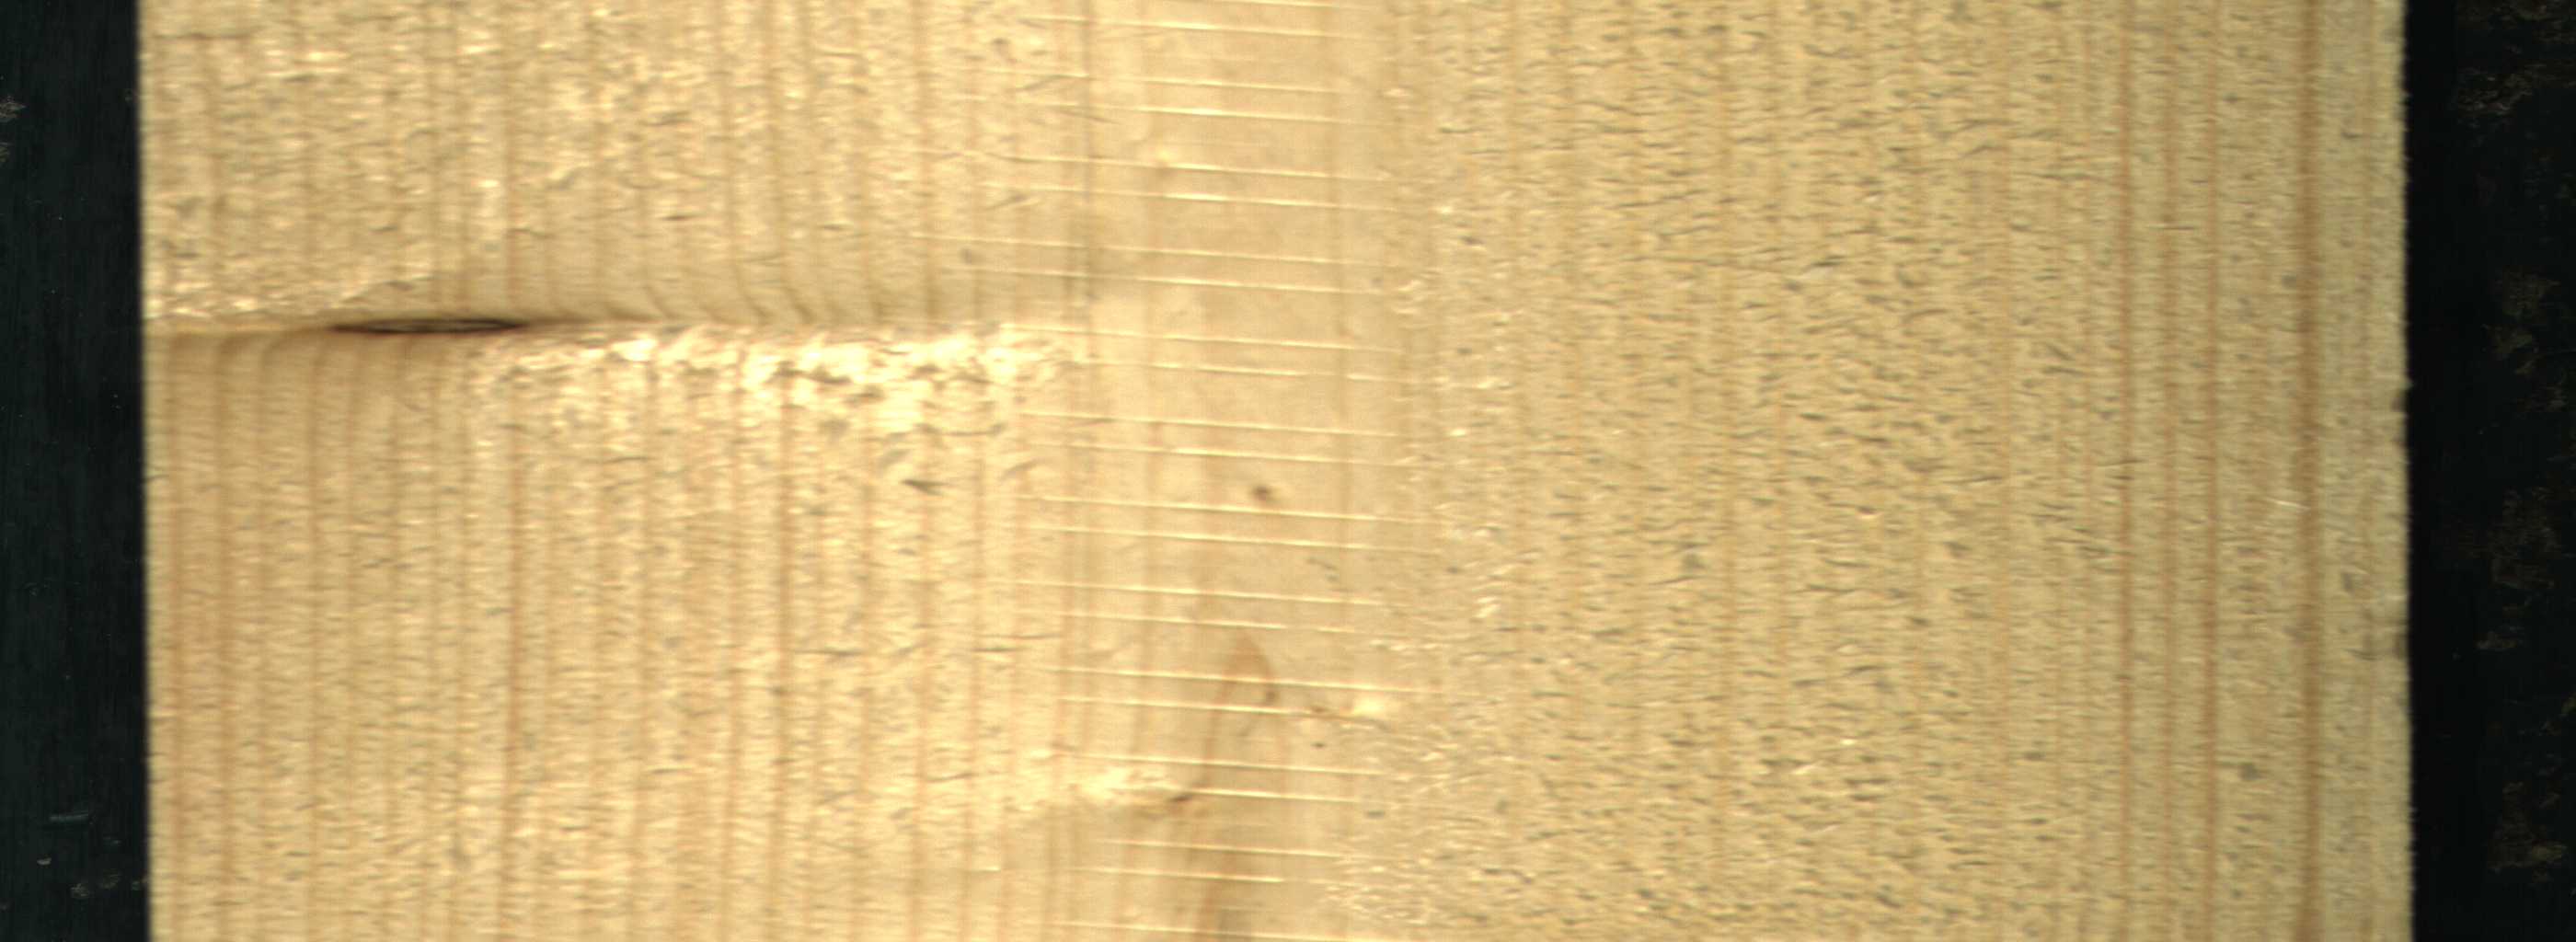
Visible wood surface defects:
Dead_Knot